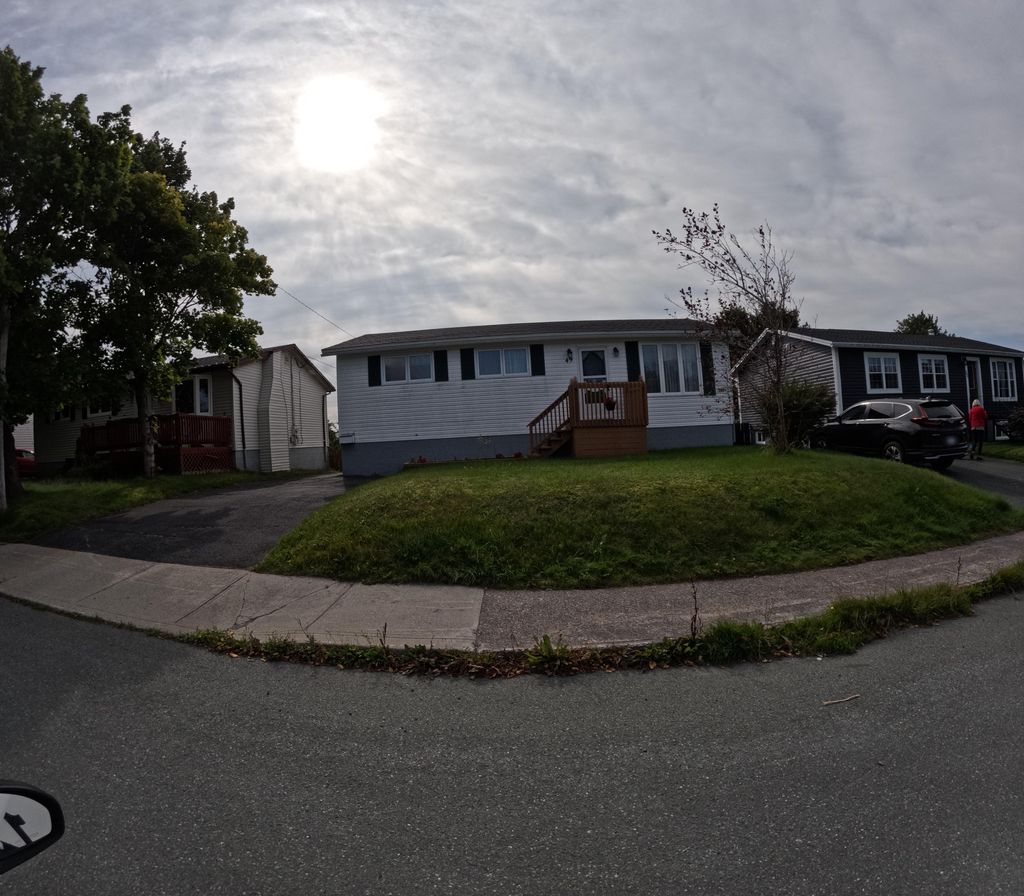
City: st_johns